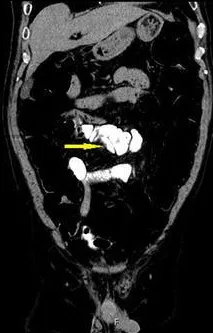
Abdominal CT enteroclysis image. CT enteroclysis was performed immediately after DBE enteroclysis in order to confirm the shape and size. There were no malignant findings in the duplication. The arrow shows the duplication.
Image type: radiology (ct)